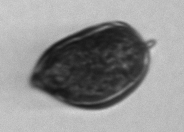
Label: Prorocentrum_micans